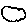
Label: cloud